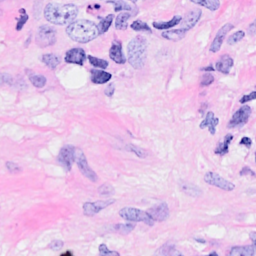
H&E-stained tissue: Breast